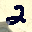
Label: 2